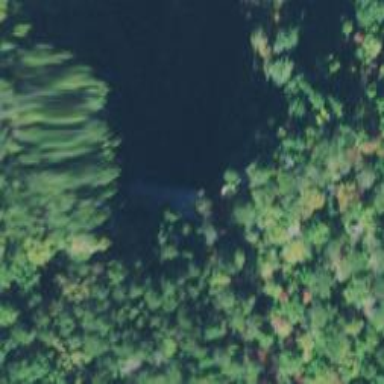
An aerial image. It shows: Beautiful waterfall.